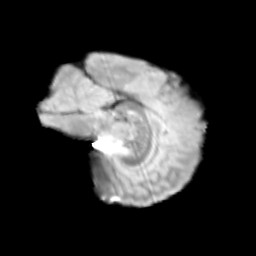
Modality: T2w
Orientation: sagittal
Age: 9
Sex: male
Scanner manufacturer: siemens
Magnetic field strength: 3 T
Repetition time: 3.8 s
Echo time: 0.07 s